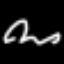
Label: squiggle